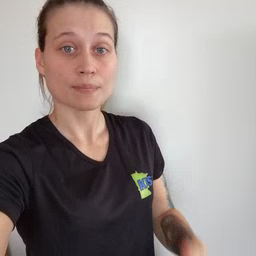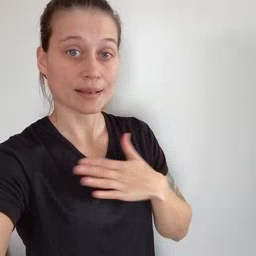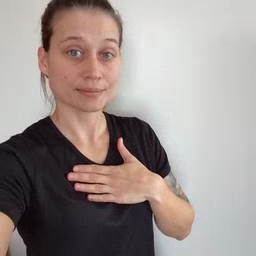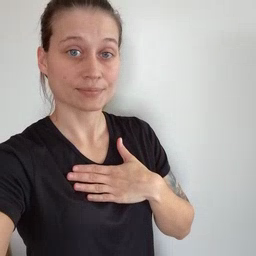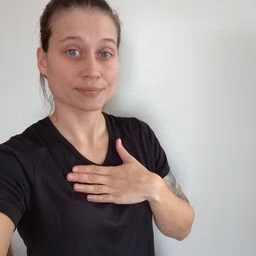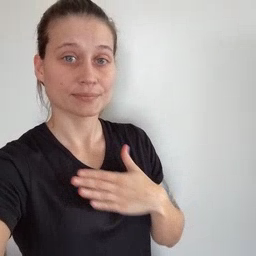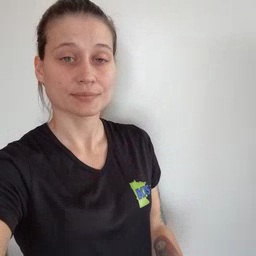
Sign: minemy